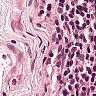
Metastatic tissue present: no